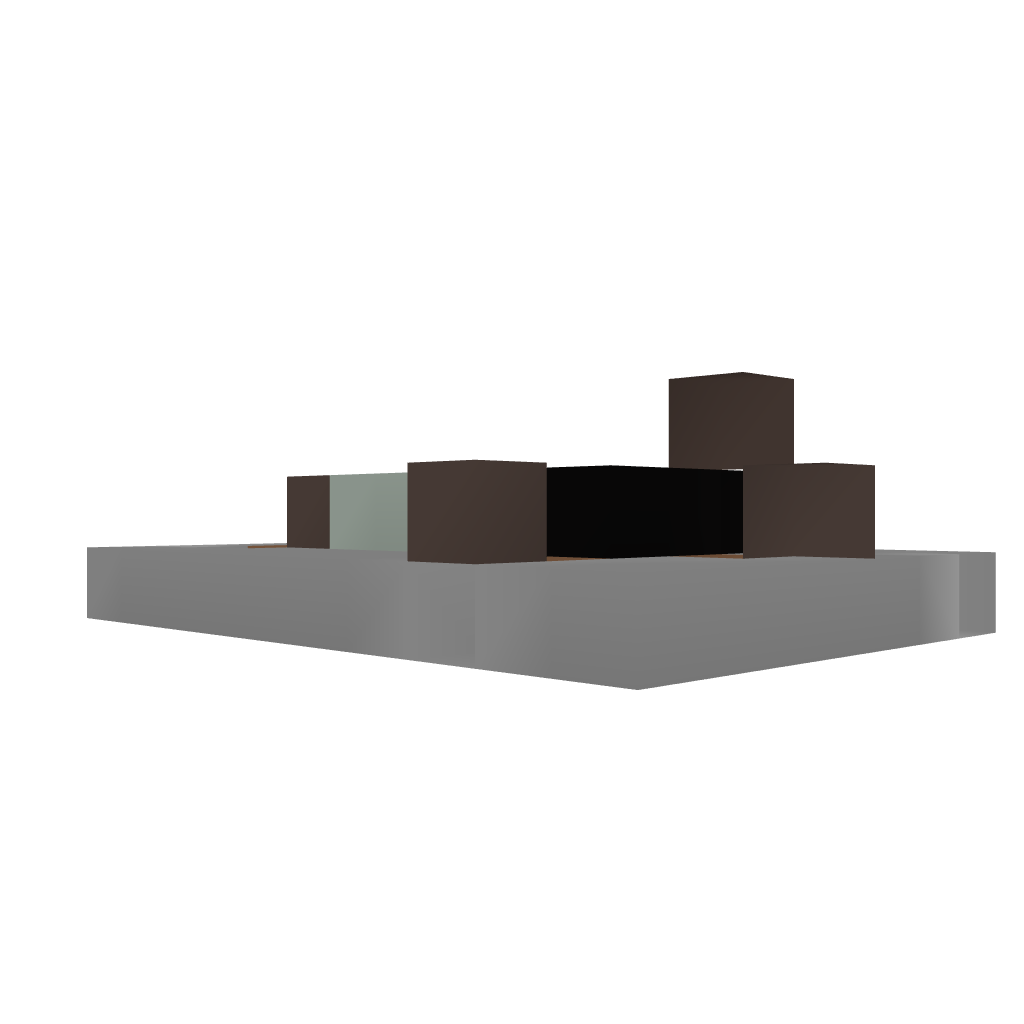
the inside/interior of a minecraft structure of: Wind Chimes